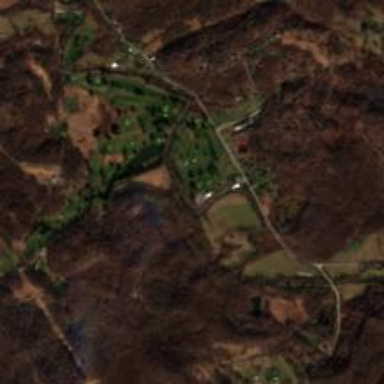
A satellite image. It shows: Golf course.